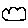
Label: cloud